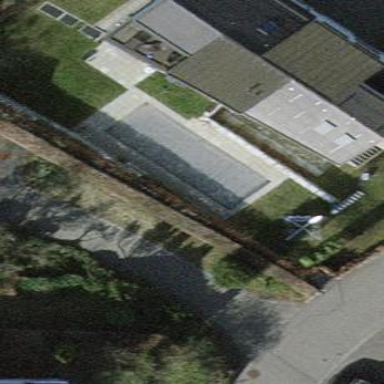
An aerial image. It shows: Swimming pool located in leisure land.